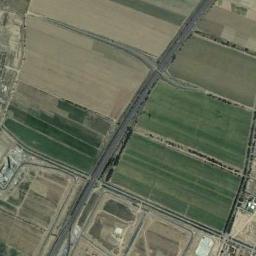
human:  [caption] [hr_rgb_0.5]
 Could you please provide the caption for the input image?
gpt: There are many roads of different lengths in rectangular farmlands .

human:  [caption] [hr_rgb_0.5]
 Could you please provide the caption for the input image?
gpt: There are some green and bare rectangular farmland .

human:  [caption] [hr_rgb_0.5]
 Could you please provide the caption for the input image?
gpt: Many neatly arranged green and tan mixed rectangular farmlands of different sizes .

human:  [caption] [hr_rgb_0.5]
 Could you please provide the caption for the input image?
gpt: Some rectangular farmlands of different colors and sizes are arranged in neat rows and some roads go through the farmlands .

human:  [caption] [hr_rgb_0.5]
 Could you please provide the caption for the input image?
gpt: There are several green rectangular farmlands and yellow ones .